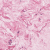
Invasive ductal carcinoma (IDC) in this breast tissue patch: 0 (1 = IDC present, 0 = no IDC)